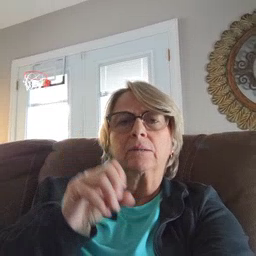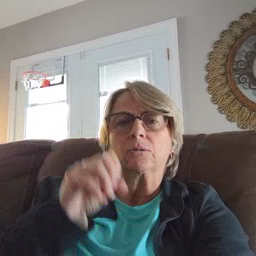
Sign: drink